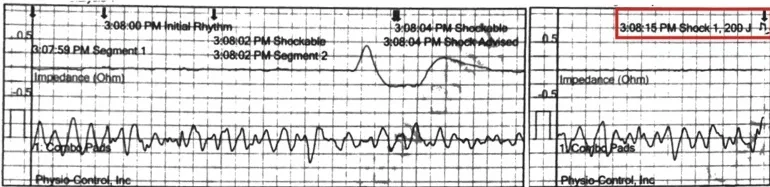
A, Rhythm strip from AED showing ventricular fibrillation and deliverance of 200 J shock (outlined in red).
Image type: electrography (ekg)